Field crop: maize
Growth stage: 2
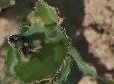
Species: maize